Question: I am making a small app which uses multiple screens which all link together using declaration of "android:onClick=" in XML and an intent statement in the Java source code. All of them work apart from the one in the login screen. Whenever I press the Continue button all it does is it bring up the same activity up, just like it were refreshing itself.
I have tried literally everything, and it makes me question whether the Facebook button functionality code has anything to do with it...?
Button in Login Activity XML code:
'''
<Button
android:id="@+id/loginOptionButton"
android:text="Continue"
android:layout_width="match_parent"
android:layout_height="45dp"
android:layout_marginLeft="16dp"
android:layout_marginRight="16dp"
android:textAllCaps="false"
android:background="@drawable/shape_rounded_button"
android:textSize="16sp"
android:textColor="#424242"
android:onClick="loginButton_onClick"/>
'''
Login Screen Java Class:
'''
import android.content.Intent;
import android.support.v7.app.AppCompatActivity;
import android.os.Bundle;
import android.view.View;
import android.view.Window;
import android.view.WindowManager;
import android.widget.Button;
import android.widget.Toast;
import com.facebook.CallbackManager;
import com.facebook.FacebookCallback;
import com.facebook.FacebookException;
import com.facebook.login.LoginResult;
import com.facebook.login.widget.LoginButton;
import java.util.Arrays;
public class LoginActivity extends AppCompatActivity {
private LoginButton loginButton;
private CallbackManager callbackManager;
@Override
protected void onCreate(Bundle savedInstanceState) {
super.onCreate(savedInstanceState);
requestWindowFeature(Window.FEATURE_NO_TITLE);
this.getWindow().setFlags(WindowManager.LayoutParams.FLAG_FULLSCREEN,WindowManager.LayoutParams.FLAG_FULLSCREEN);
setContentView(R.layout.activity_login);
callbackManager = CallbackManager.Factory.create();
loginButton = (LoginButton) findViewById(R.id.facebookButton);
loginButton.setReadPermissions(Arrays.asList("email"));
loginButton.registerCallback(callbackManager, new FacebookCallback<LoginResult>() {
@Override
public void onSuccess(LoginResult loginResult) {
goMainScreen();
}
@Override
public void onCancel() {
Toast.makeText(getApplicationContext(), R.string.com_facebook_loginview_cancel_action, Toast.LENGTH_LONG).show();
}
@Override
public void onError(FacebookException error) {
Toast.makeText(getApplicationContext(), R.string.com_facebook_internet_permission_error_message, Toast.LENGTH_SHORT). show();
}
});
}
private void goMainScreen() {
Intent intent = new Intent(this, MainActivity.class);
intent.addFlags(Intent.FLAG_ACTIVITY_CLEAR_TOP | Intent.FLAG_ACTIVITY_CLEAR_TASK | Intent.FLAG_ACTIVITY_NEW_TASK);
startActivity(intent);
}
@Override
protected void onActivityResult(int requestCode, int resultCode, Intent data) {
super.onActivityResult(requestCode, resultCode, data);
callbackManager.onActivityResult(requestCode, resultCode, data);
}
public void loginButton_onClick(View view) {
Intent intent = new Intent(LoginActivity.this, MainActivity.class);
startActivity(intent);
}
}
'''

MainActivity Java Class:
'''
import android.content.Intent;
import android.os.Bundle;
import android.support.v4.widget.DrawerLayout;
import android.support.v7.app.ActionBarDrawerToggle;
import android.support.v7.app.AppCompatActivity;
import android.support.v7.widget.Toolbar;
import android.view.MenuItem;
import android.view.View;
import android.view.Window;
import android.view.WindowManager;
import com.facebook.AccessToken;
import com.facebook.login.LoginManager;
public class MainActivity extends AppCompatActivity {
private DrawerLayout mDrawerLayout;
private ActionBarDrawerToggle mToggle;
private Toolbar mToolbar;
@Override
protected void onCreate(Bundle savedInstanceState) {
super.onCreate(savedInstanceState);
requestWindowFeature(Window.FEATURE_NO_TITLE);
this.getWindow().setFlags(WindowManager.LayoutParams.FLAG_FULLSCREEN,WindowManager.LayoutParams.FLAG_FULLSCREEN);
setContentView(R.layout.activity_main);
mToolbar = (Toolbar) findViewById(R.id.nav_toolbar);
setSupportActionBar(mToolbar);
mDrawerLayout = (DrawerLayout) findViewById(R.id.drawerLayout);
mToggle = new ActionBarDrawerToggle (this, mDrawerLayout, R.string.open, R.string.close);
mDrawerLayout.addDrawerListener(mToggle);
mToggle.syncState();
getSupportActionBar().setDisplayHomeAsUpEnabled(true);
if (AccessToken.getCurrentAccessToken() == null) {
goLoginScreen();
}
}
@Override
public boolean onOptionsItemSelected(MenuItem item) {
if(mToggle.onOptionsItemSelected(item)){
return true ;
}
return super.onOptionsItemSelected(item);
}
private void goLoginScreen() {
Intent intent = new Intent(this, LoginActivity.class);
intent.addFlags(Intent.FLAG_ACTIVITY_CLEAR_TOP | Intent.FLAG_ACTIVITY_CLEAR_TASK | Intent.FLAG_ACTIVITY_CLEAR_TOP);
startActivity(intent);
}
public void logout(View view) {
LoginManager.getInstance().logOut();
goLoginScreen();
}
}
'''
Any help will be much appreciated!
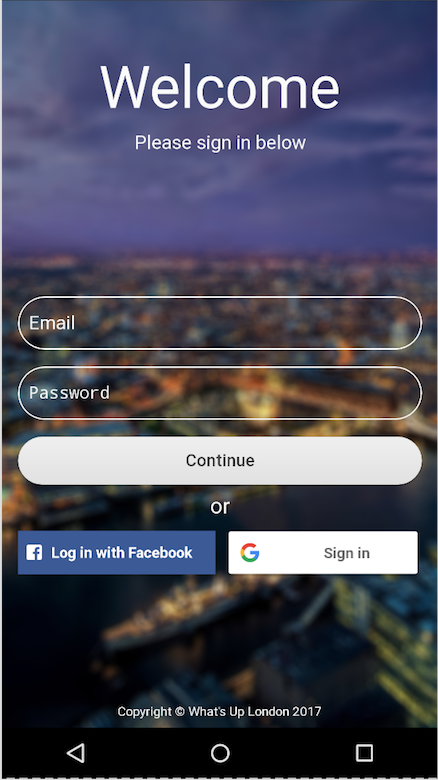
Answer: I have to make an answer because i can not comment unfortunately.
is this null?
'''
if (AccessToken.getCurrentAccessToken() == null) {
goLoginScreen();
}
'''
if so it'll just send you back to your login screen.